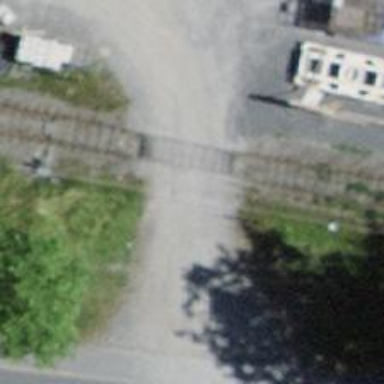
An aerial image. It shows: Railway level crossing.